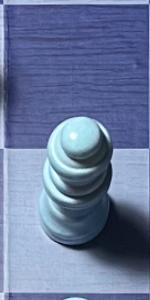
Label: Queen_White